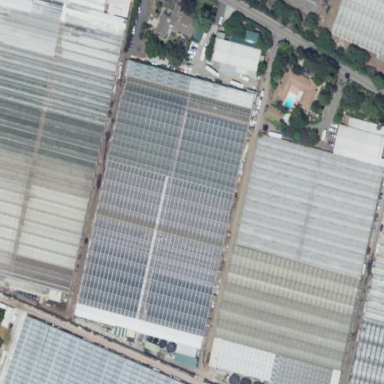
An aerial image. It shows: Greenhouse.